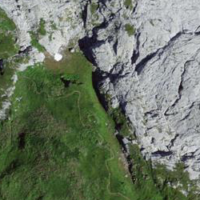
EUNIS habitat code: 48
Species observed at this site:
Anemonastrum narcissiflorum